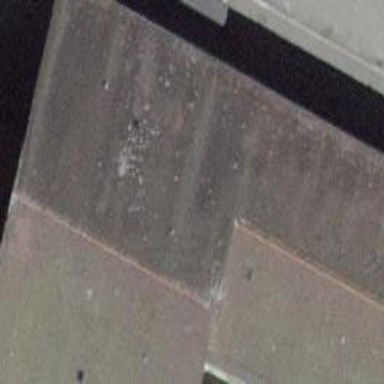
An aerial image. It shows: View of roof of building.